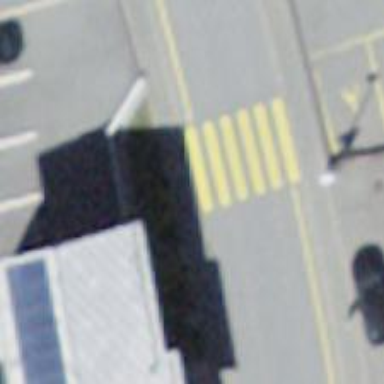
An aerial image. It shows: Marked road crossing.